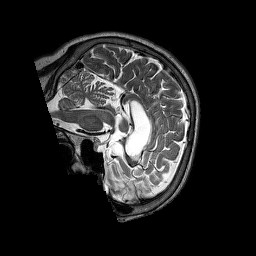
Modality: T2w
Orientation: sagittal
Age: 54
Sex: female
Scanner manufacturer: siemens
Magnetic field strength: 3 T
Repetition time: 3.2 s
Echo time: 0.213 s